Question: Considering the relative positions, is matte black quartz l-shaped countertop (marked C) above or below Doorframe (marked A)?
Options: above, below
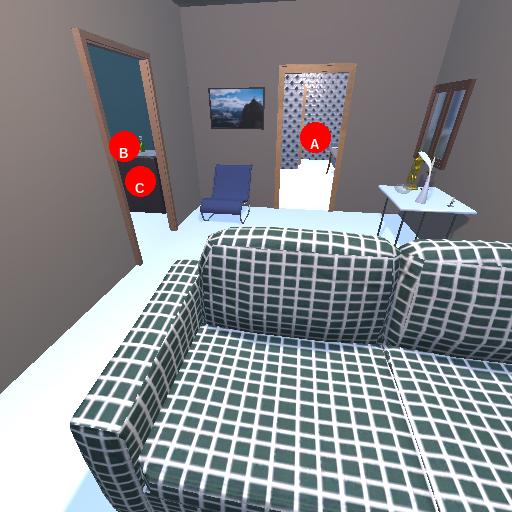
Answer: above